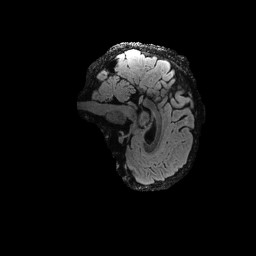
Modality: FLAIR
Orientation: sagittal
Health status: ill
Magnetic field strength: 3 T